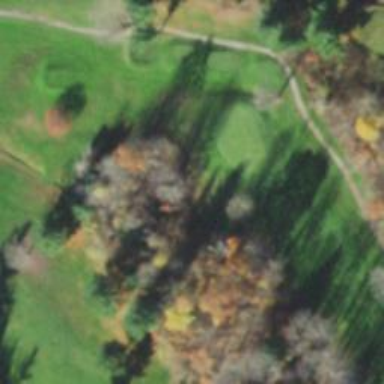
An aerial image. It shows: Golf hole.